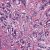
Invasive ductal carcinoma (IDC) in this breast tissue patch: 1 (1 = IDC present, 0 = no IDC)